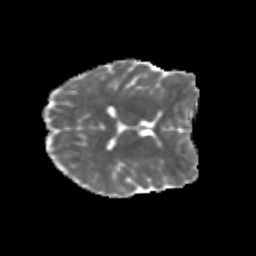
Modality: MD
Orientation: axial
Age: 20
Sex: female
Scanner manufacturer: siemens
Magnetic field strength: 3 T
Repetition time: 3.5 s
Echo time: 0.113 s